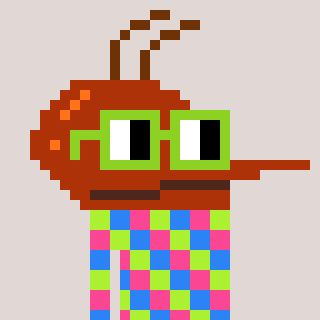
a pixel art character with square light green glasses, a mosquito-shaped head and a gunk-colored body on a warm background